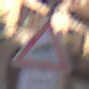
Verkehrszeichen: SeitenwindVonRechts
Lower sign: LaengeEinerStrecke4
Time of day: MorningAfternoon
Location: Outdoor (Urban)
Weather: PartlyCloudy
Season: NotSpecified
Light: Natural